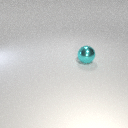
large cyan metal sphere